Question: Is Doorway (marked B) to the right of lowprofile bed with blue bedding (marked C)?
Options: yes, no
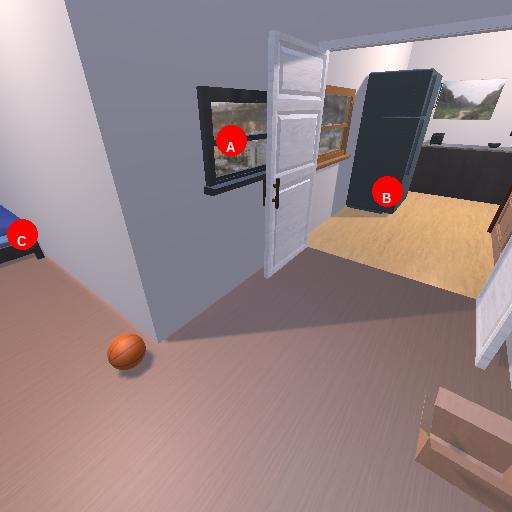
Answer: yes